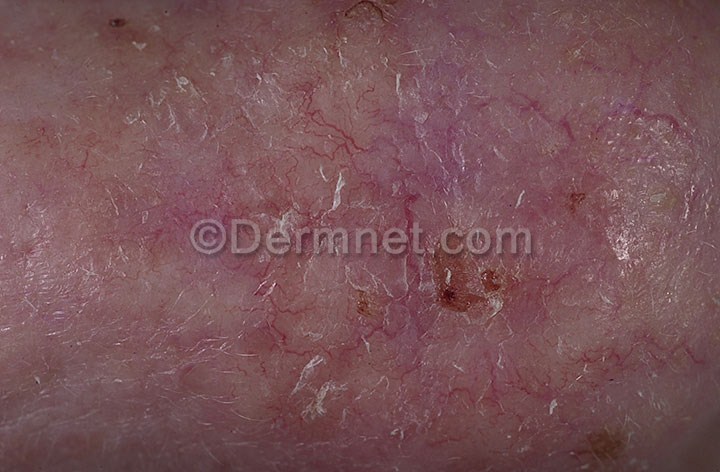
Disease: Actinic Keratosis Basal Cell Carcinoma and other Malignant Lesions